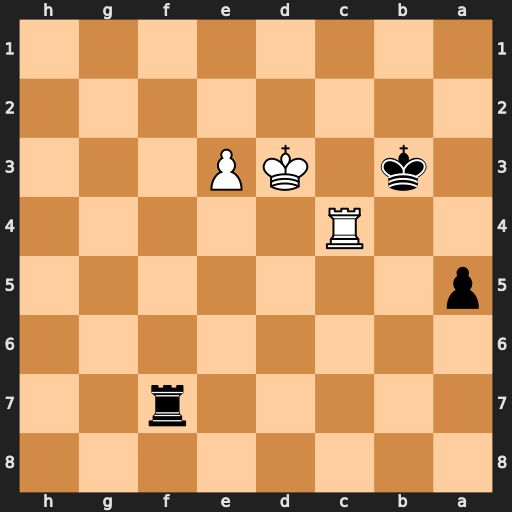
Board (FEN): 8/5r2/8/p7/2R5/1k1KP3/8/8
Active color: b
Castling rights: -
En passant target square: -
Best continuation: Rd7+ Rd4 Rxd4+ exd4 a4 d5 a3 d6 a2 Ke4 a1=Q